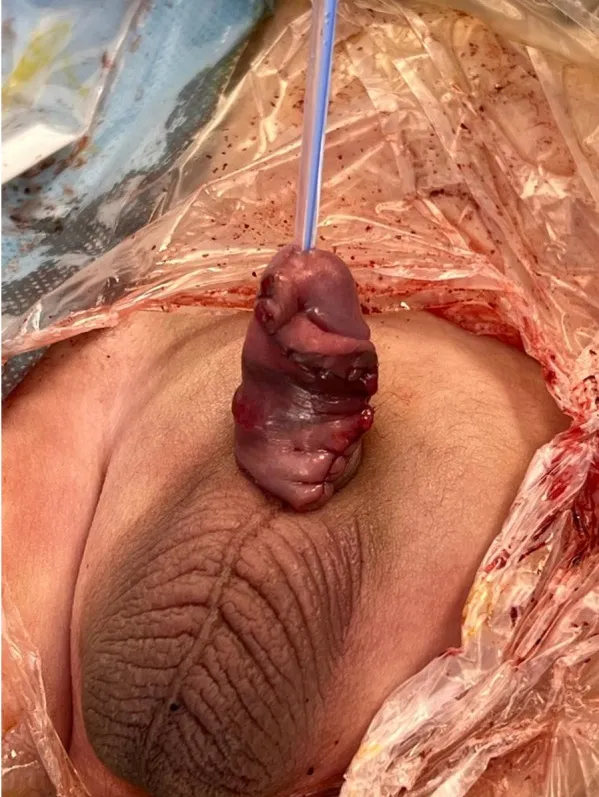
The post-operative appearance of the penis after diverticulectomy and closure.
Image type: medical_photograph (other_medical_photograph)